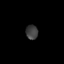
Tissue: lung
Cell type: Epithelial cells
Senescence score: 0.1795
Nuclear area (px): 173
Mean DAPI intensity: 62.225